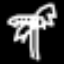
Label: palm tree